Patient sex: F
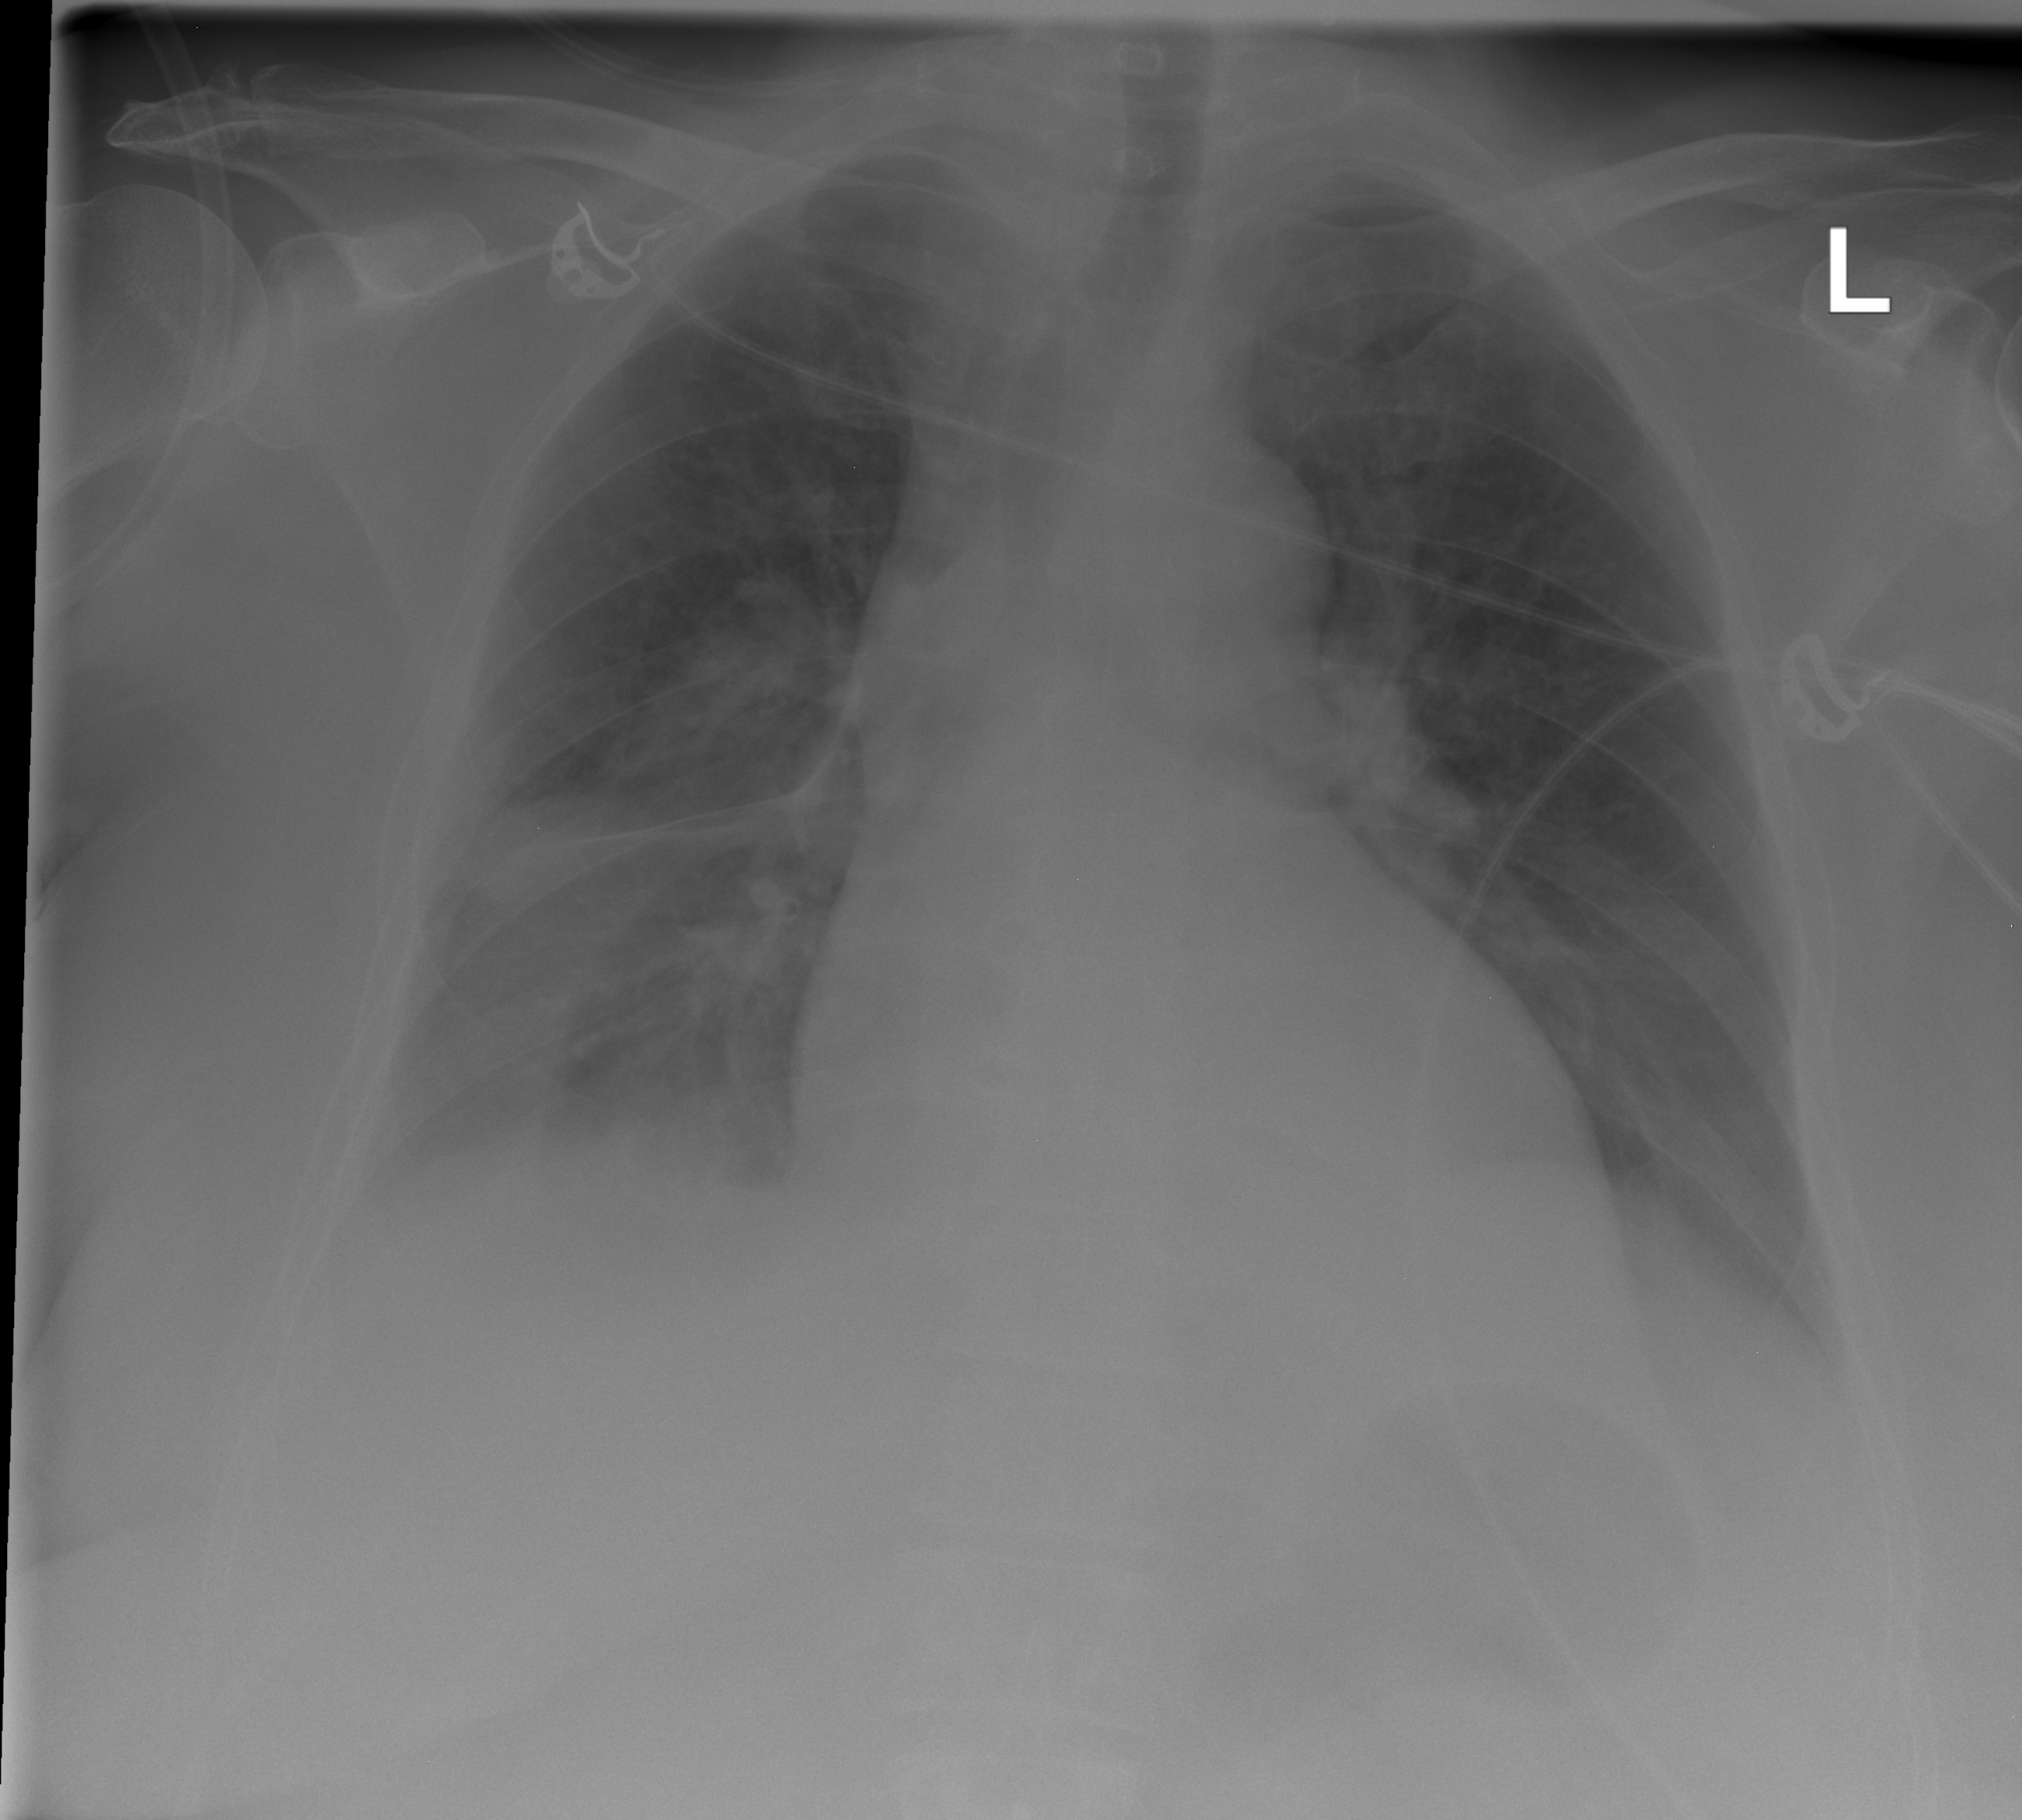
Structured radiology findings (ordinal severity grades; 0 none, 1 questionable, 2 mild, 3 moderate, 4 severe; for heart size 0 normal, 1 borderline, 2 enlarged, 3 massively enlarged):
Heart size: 2
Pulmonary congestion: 1
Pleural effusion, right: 2
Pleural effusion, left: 2
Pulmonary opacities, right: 2
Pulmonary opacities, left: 0
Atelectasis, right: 2
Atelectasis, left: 2